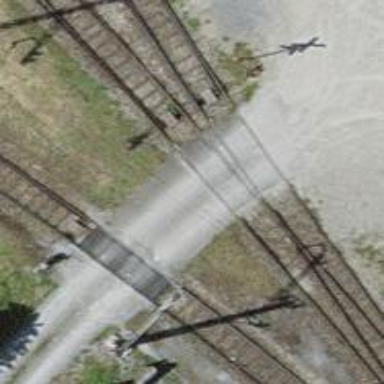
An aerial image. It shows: Single track railway in yard.